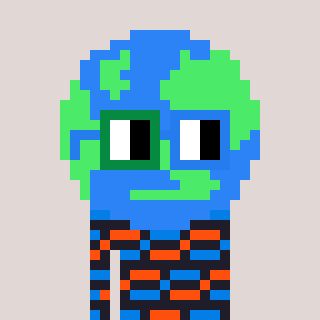
a pixel art character with square green and blue glasses, a earth-shaped head and a grayscale-colored body on a warm background